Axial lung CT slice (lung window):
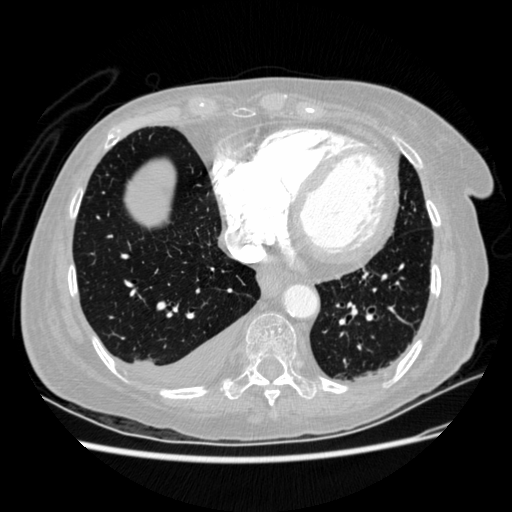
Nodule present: no